Interaction volume radius: 5 \u00c5
Interaction volume height: 10 \u00c5
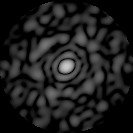
Disorder parameter: 0.8826